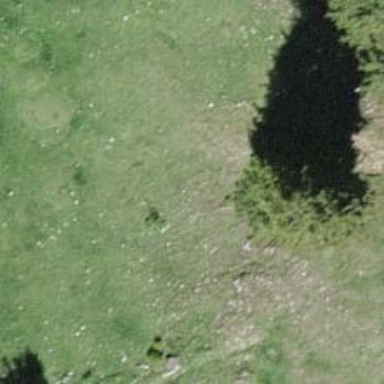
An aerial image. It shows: Needle-leaved tree in its natural environment.